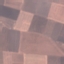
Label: AnnualCrop